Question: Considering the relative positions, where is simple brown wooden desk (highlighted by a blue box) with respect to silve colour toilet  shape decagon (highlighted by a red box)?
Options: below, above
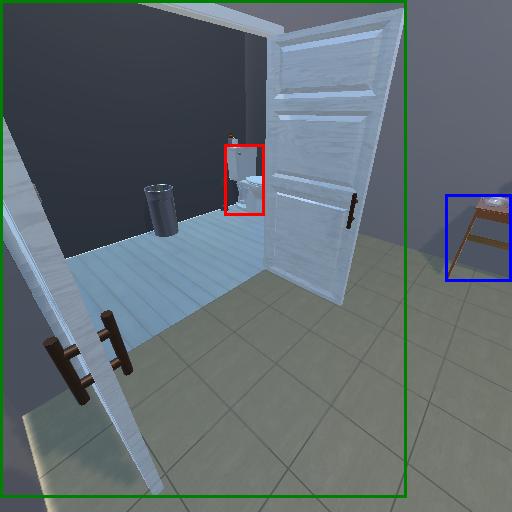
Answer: below